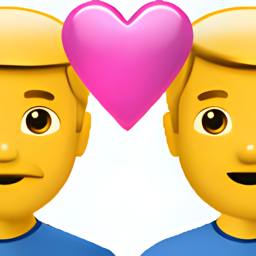
Name: couple with heart man man
Emoji: 👨‍❤️‍👨
Group: People & Body
Sub-group: family